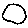
Label: circle